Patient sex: M
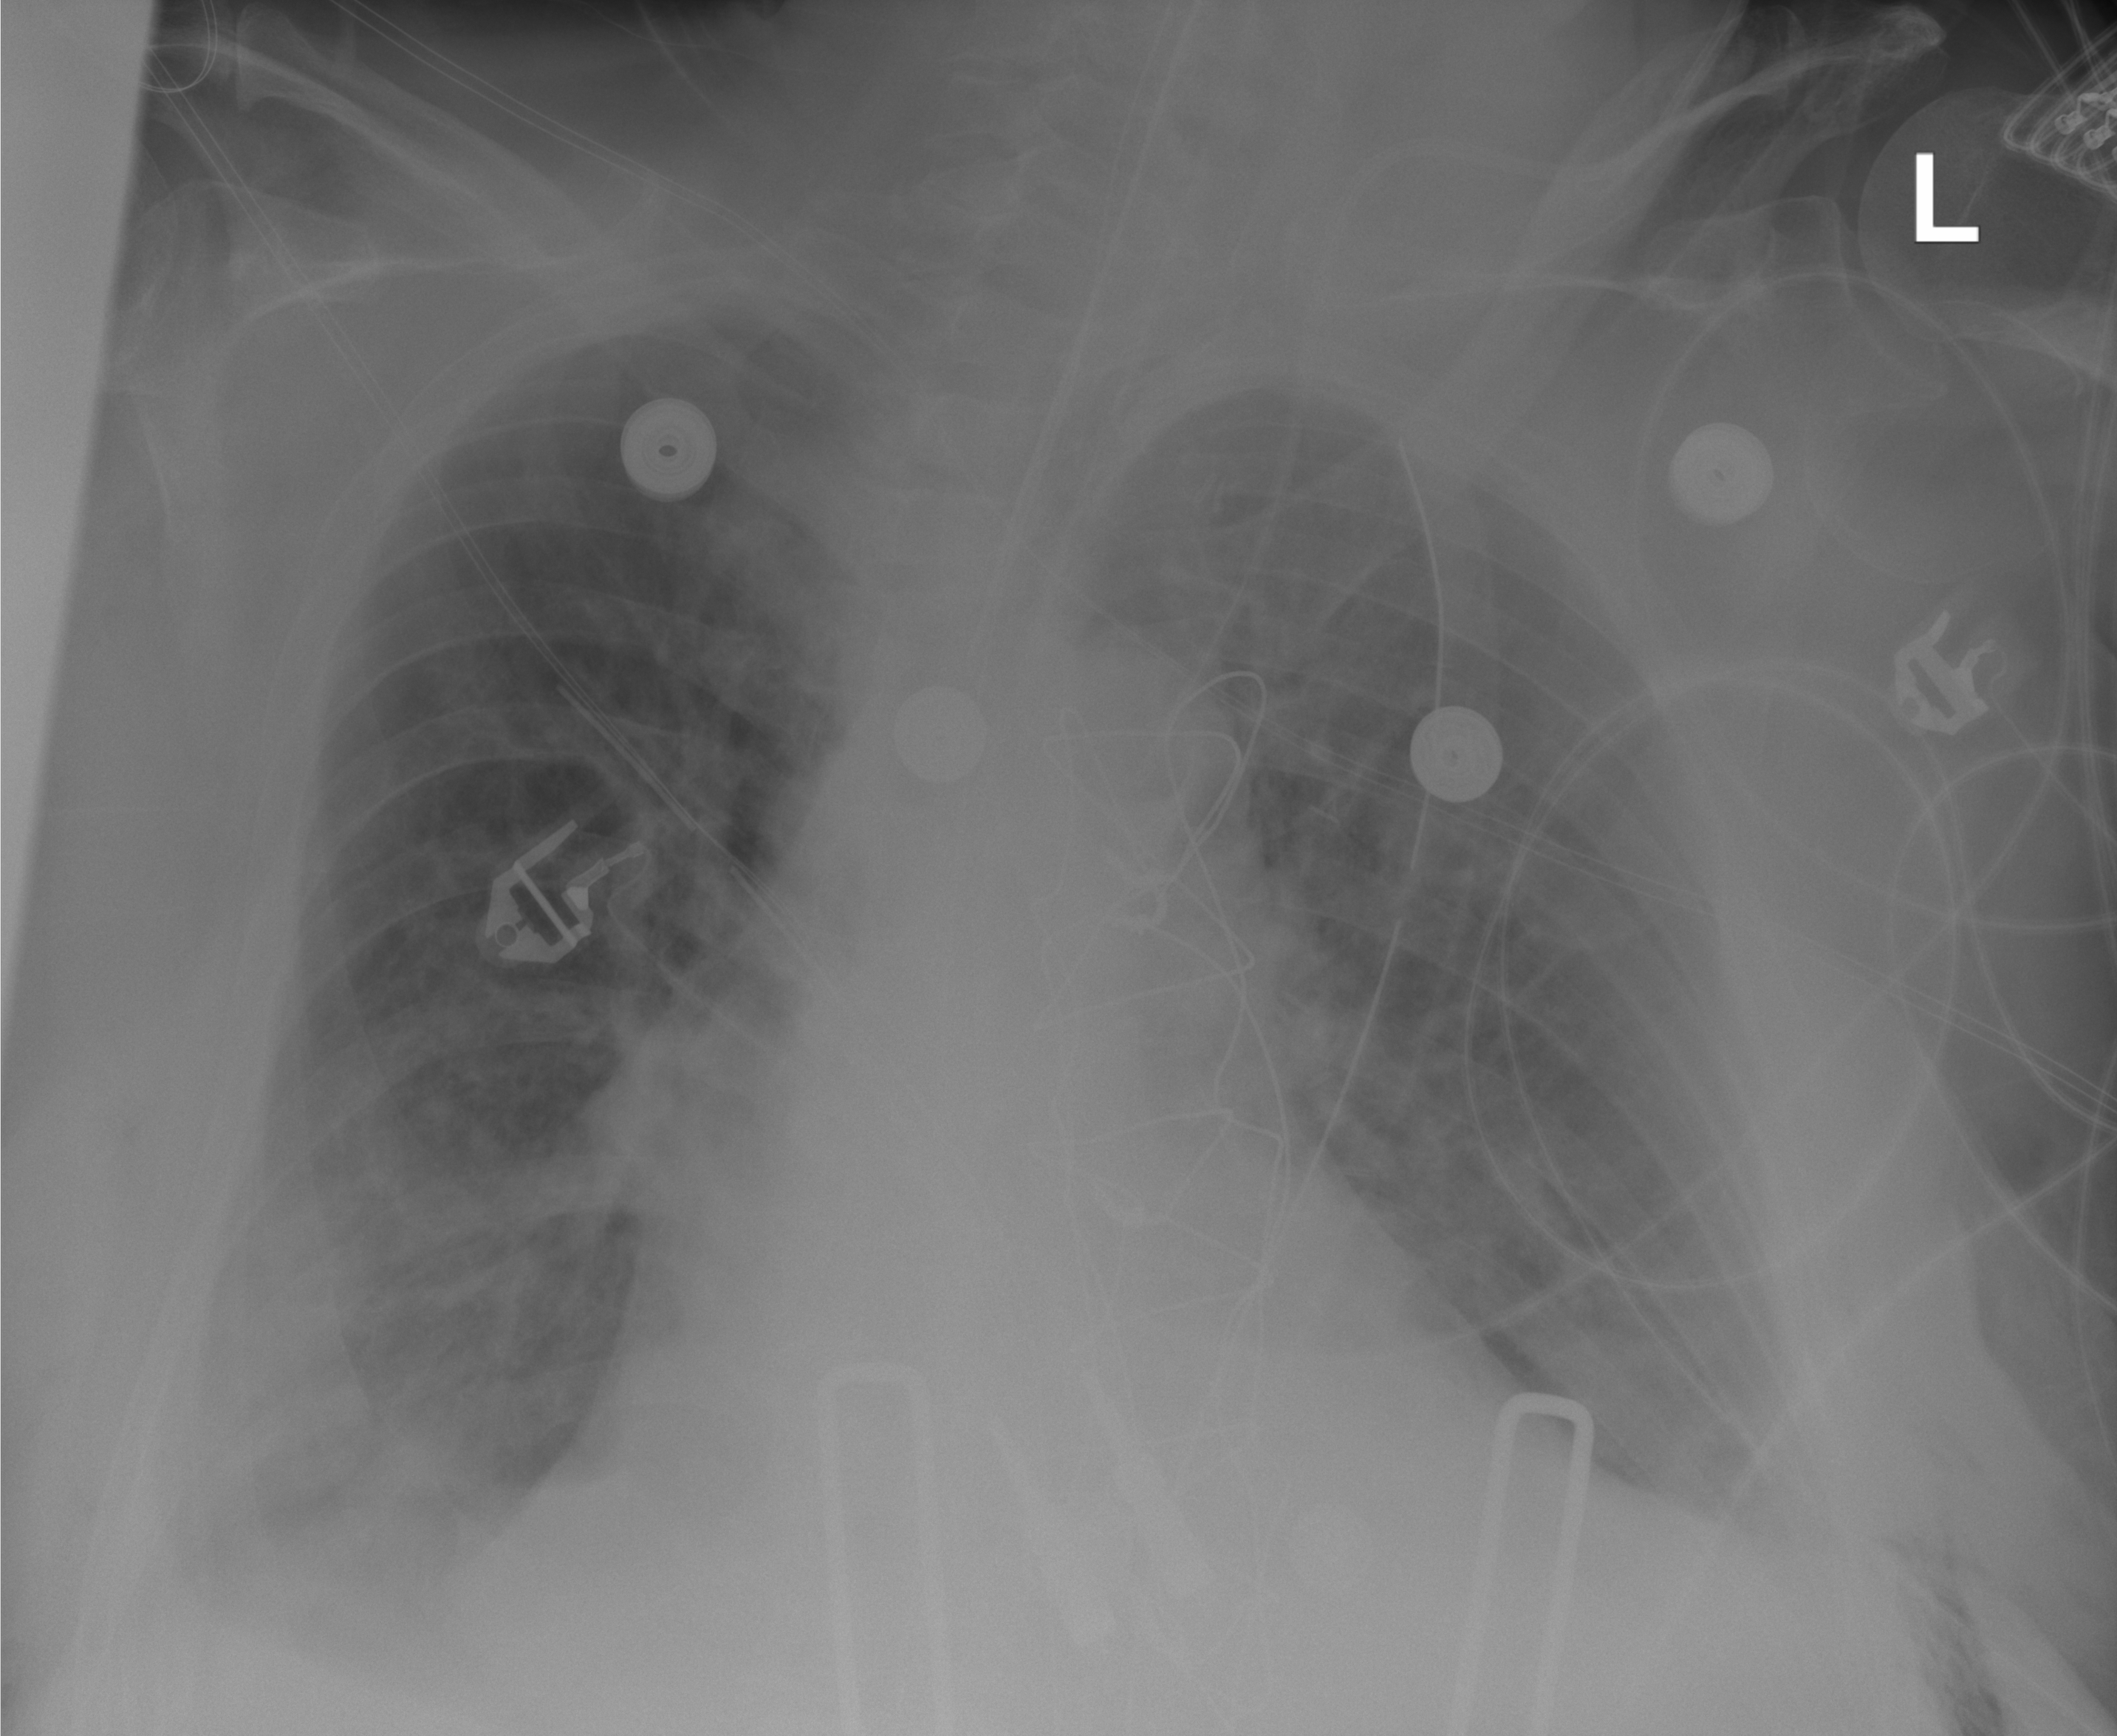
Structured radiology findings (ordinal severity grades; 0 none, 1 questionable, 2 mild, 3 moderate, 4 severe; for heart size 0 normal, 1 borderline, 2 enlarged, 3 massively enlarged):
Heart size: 2
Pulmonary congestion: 1
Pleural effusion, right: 2
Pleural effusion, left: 2
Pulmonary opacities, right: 3
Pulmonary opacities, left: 0
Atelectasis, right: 2
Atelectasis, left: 2